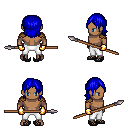
a pixel art fantasy rpg character, male body template, human, dark skin, leather shoulder armor, white pants, blue long bangs hairstyle, gold gloves, ghillies, spear, four views (front, back, left, right), 2x2 character sprite sheet, small pixel art, hard edges, no anti-aliasing